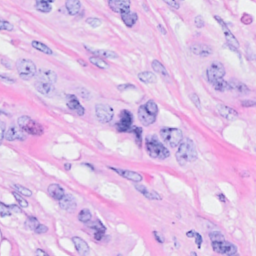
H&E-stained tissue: Breast